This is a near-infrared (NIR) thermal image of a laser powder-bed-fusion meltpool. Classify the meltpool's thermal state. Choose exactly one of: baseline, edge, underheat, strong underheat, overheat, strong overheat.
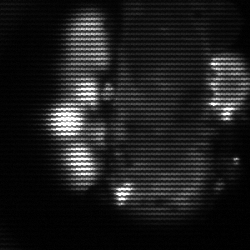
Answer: strong underheat